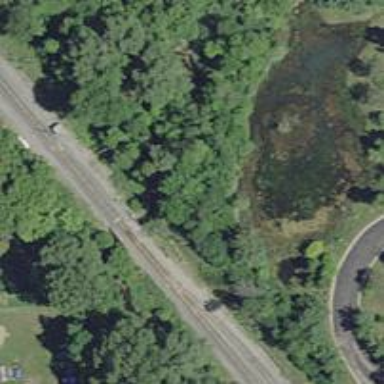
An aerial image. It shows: Railway bridge over siding railway service.